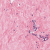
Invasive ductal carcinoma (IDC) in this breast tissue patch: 0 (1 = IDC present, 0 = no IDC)